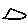
Label: triangle